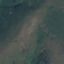
Label: HerbaceousVegetation